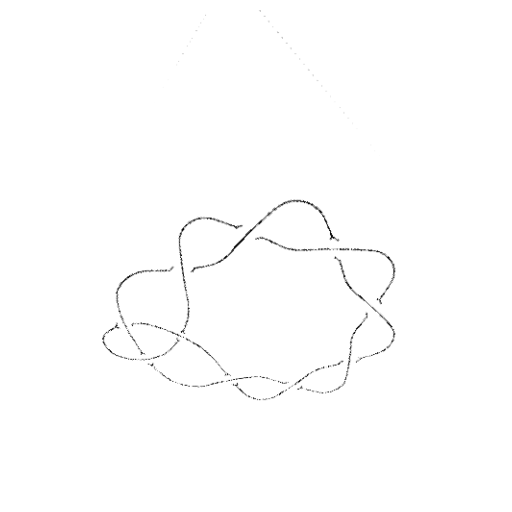
Crossing number: 10